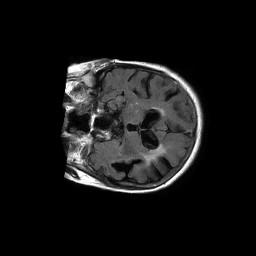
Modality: FLAIR
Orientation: coronal
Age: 88
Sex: female
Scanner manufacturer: philips
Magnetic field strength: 1.5 T
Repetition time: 6 s
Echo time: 0.12 s